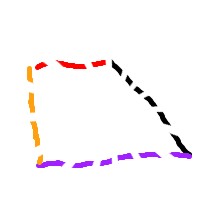
Shape: trapezoid